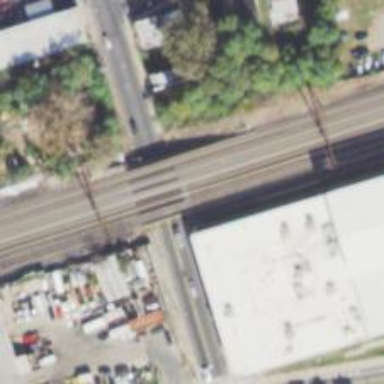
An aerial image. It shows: Railway bridge with electrified contact lines.